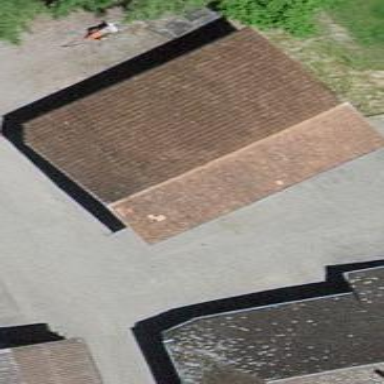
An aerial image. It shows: Barn.